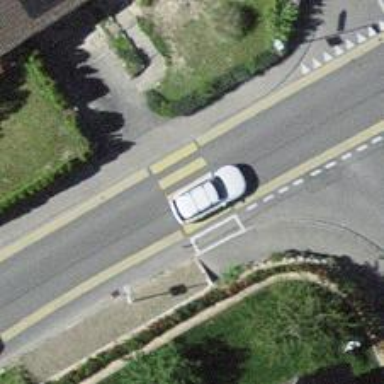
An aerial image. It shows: Marked road crossing.